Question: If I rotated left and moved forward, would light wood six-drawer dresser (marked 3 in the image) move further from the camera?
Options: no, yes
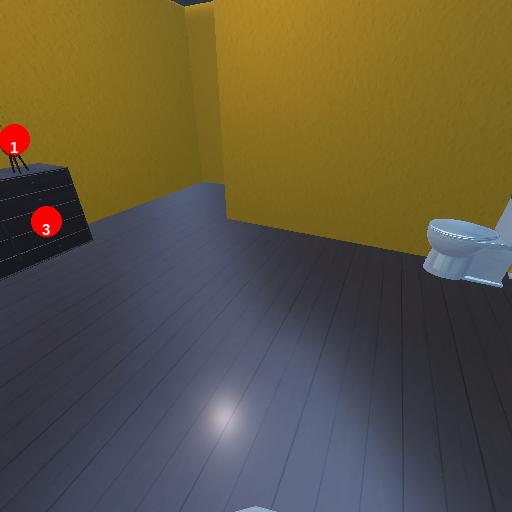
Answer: no